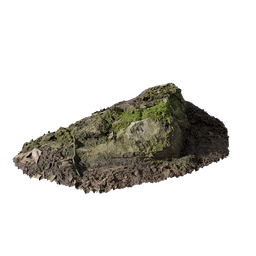
Label: nature